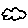
Label: cloud